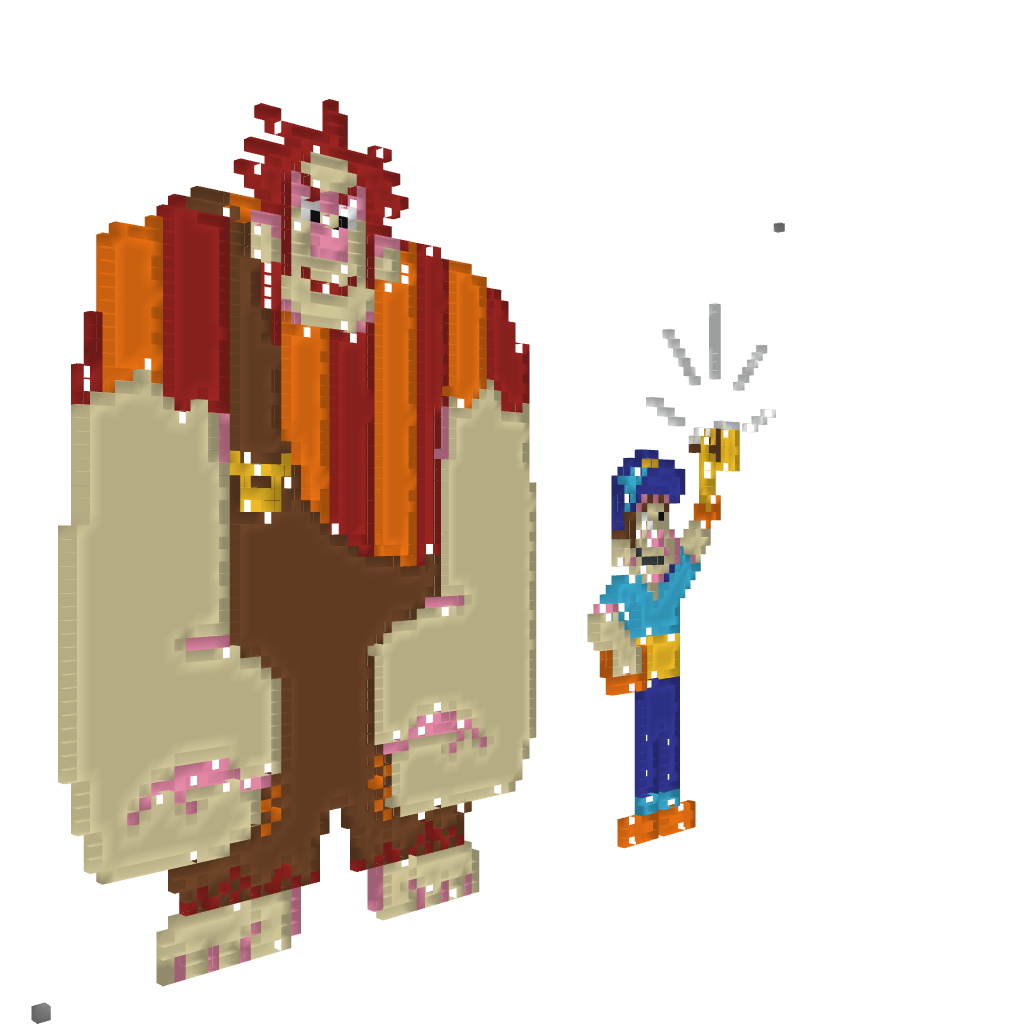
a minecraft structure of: Wreck it Ralph and Fix it Felix - By Cybersneeze